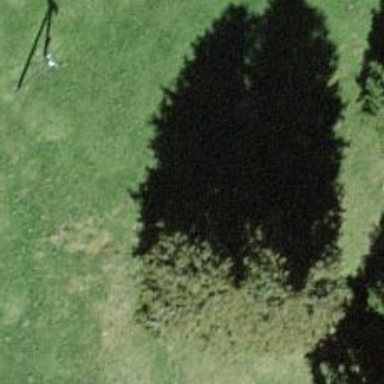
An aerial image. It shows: Needle-leaved tree in natural setting.